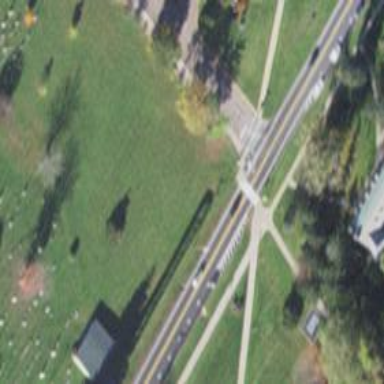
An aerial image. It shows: Zebra crossing on the road.